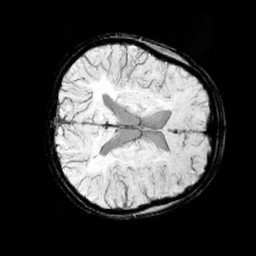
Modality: minIP
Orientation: axial
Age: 13
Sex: female
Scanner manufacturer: siemens
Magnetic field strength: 3 T
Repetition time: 0.027 s
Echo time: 0.02 s